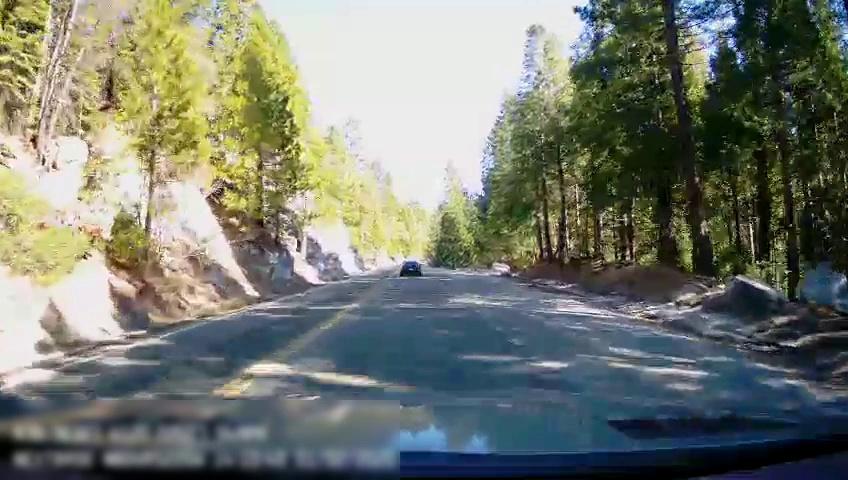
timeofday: Day
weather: Sunny
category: Drivable Space
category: Vehicles | Car
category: Lanes | Opposite Lane
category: Lanes | Opposite Lane
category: Lanes | Current Lane